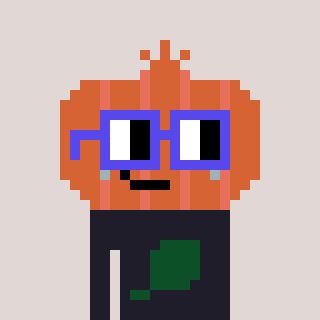
a pixel art character with square blue glasses, a onion-shaped head and a grayscale-colored body on a warm background